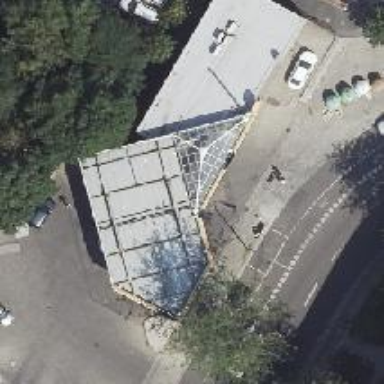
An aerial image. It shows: Fuel station.